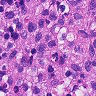
Metastatic tissue present: no